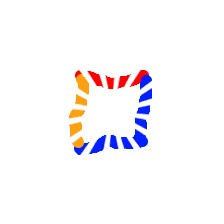
Shape: square